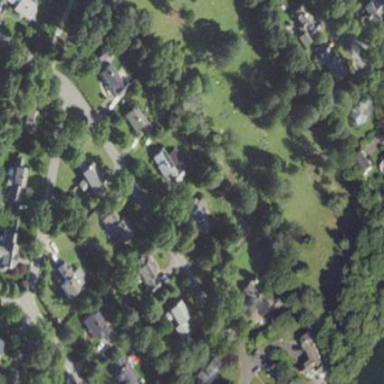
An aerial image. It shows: Recreation ground within cemetery.